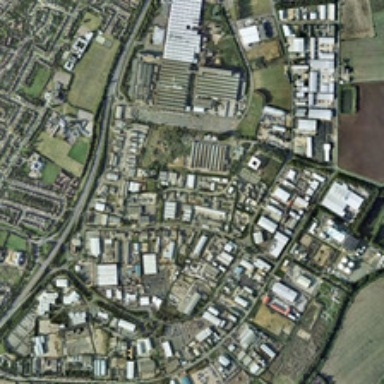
The industrial houses in the street are neatly arranged .